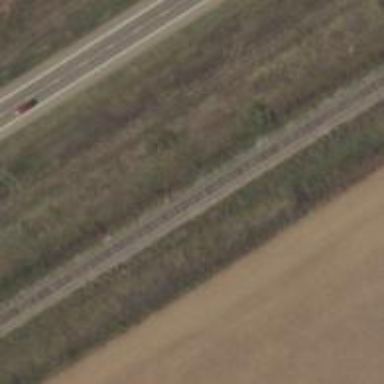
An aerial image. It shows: Railway track.